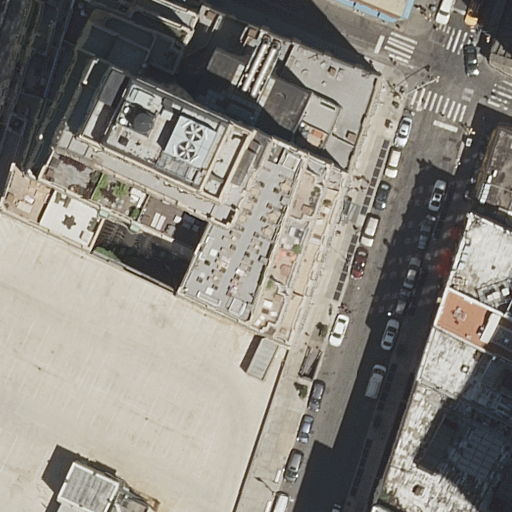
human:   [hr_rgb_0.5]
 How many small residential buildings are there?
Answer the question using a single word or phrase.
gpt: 0

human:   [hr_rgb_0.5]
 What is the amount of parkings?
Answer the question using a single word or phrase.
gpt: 1

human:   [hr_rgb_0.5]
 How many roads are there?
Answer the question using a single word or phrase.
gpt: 13

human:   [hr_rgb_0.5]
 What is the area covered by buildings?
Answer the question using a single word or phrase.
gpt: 1064m2

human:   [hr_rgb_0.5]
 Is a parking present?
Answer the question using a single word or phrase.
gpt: yes

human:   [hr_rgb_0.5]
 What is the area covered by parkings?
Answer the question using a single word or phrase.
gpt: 186m2

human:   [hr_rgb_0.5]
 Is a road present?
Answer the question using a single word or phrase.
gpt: yes

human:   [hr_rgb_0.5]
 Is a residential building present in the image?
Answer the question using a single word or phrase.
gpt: yes

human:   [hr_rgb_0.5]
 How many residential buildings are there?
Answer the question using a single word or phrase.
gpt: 6

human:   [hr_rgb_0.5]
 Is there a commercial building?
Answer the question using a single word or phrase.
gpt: no

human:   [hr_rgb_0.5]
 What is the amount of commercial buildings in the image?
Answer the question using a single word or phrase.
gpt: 0

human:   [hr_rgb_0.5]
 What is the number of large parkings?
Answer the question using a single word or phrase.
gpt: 0

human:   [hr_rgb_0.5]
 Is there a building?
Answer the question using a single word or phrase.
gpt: yes

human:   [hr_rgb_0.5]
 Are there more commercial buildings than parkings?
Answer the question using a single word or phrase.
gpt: no

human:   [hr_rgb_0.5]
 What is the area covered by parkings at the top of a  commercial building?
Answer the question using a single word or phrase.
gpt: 0m2

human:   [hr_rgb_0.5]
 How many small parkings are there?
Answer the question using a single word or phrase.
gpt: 0

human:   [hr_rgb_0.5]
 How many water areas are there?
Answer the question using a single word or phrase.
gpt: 0

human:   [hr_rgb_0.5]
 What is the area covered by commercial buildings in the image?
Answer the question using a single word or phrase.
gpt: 0m2

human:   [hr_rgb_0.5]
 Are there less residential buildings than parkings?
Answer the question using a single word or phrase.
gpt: no

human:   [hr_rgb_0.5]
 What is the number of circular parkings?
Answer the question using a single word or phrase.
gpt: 0

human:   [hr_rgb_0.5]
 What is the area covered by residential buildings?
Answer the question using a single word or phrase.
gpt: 1064m2

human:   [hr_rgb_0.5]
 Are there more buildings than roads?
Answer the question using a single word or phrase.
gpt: no

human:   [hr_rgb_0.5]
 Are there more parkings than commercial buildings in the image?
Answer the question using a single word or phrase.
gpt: yes

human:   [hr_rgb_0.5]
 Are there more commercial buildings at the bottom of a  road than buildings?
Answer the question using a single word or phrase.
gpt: no

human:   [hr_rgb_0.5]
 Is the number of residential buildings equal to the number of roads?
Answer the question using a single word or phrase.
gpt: no

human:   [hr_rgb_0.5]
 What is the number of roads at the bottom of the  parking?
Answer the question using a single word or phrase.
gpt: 0

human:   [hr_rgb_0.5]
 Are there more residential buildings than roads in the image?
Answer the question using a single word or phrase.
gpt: no

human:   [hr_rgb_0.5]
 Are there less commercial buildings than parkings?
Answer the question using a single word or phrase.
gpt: yes

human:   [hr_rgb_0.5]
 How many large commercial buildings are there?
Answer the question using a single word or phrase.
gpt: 0

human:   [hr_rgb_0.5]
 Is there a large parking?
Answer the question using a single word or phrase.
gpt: no

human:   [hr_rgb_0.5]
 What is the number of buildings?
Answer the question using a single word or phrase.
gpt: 6

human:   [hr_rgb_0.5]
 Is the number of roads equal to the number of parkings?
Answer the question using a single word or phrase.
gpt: no

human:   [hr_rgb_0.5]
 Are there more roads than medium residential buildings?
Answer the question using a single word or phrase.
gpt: yes

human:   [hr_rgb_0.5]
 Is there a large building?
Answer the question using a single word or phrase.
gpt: no

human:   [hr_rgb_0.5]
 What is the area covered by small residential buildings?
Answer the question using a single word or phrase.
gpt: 0m2

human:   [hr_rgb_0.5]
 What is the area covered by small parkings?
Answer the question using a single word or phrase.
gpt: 0m2

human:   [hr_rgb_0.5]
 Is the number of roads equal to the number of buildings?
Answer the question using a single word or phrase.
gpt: no

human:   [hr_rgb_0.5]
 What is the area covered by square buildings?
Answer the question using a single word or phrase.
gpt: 0m2

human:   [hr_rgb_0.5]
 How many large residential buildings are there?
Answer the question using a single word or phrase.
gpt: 0

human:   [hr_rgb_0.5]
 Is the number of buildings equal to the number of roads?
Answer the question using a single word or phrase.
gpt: no

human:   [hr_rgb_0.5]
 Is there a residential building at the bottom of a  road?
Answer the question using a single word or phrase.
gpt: yes

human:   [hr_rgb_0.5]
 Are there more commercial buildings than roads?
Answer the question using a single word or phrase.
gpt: no

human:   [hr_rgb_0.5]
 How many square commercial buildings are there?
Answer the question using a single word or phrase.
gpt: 0

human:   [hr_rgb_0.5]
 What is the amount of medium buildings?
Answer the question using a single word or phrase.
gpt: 6

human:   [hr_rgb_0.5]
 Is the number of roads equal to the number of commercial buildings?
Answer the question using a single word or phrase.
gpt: no

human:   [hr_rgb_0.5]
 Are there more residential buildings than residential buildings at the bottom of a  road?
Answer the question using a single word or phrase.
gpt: yes

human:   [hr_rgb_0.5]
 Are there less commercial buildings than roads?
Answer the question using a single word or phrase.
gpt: yes

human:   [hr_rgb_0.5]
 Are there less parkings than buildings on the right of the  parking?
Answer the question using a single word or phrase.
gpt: yes

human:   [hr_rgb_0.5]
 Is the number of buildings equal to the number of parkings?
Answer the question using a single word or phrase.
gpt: no

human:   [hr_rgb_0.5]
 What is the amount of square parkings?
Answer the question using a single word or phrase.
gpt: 0

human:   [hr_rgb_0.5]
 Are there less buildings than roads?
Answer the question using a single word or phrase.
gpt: yes

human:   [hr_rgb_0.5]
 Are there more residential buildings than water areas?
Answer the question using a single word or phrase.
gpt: yes

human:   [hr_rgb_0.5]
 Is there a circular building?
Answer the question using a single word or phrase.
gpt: no

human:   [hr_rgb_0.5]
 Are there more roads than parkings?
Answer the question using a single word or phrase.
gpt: yes

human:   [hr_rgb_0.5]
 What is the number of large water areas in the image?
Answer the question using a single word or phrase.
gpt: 0

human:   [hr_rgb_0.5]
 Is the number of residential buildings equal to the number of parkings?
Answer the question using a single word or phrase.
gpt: no

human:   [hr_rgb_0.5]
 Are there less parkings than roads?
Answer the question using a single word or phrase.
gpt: yes

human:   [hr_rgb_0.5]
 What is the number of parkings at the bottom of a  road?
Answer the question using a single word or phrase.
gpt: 1

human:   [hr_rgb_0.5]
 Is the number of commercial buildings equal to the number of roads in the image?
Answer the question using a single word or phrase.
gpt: no

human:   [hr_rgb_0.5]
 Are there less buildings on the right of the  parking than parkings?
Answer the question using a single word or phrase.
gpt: no

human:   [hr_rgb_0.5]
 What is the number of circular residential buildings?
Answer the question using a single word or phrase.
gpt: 0

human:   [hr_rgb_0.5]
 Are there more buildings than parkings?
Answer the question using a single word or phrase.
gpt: yes

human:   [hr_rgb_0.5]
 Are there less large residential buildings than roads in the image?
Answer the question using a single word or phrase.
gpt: yes

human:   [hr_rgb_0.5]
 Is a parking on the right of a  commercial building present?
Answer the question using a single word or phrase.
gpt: no